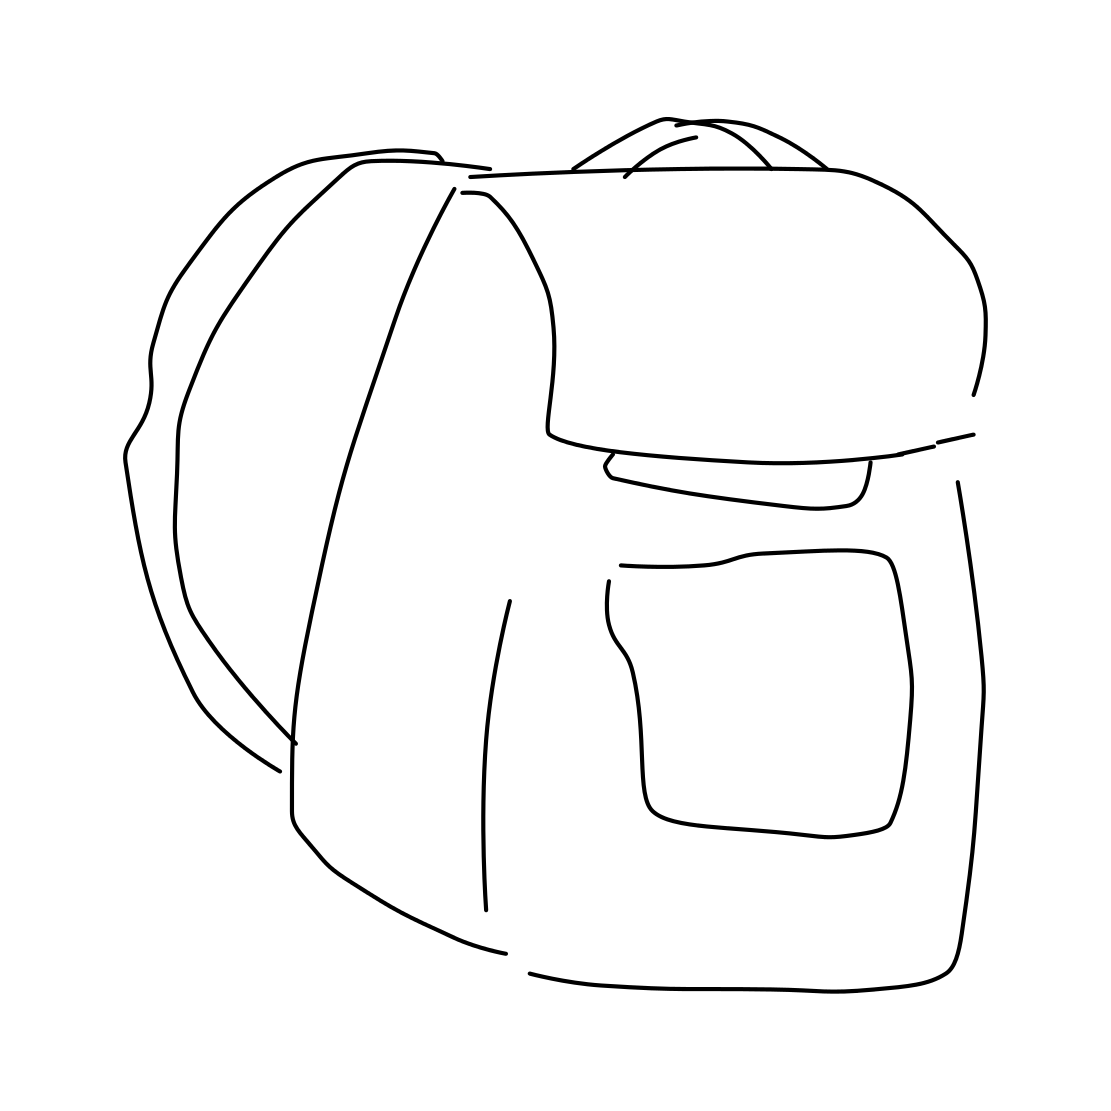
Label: backpack